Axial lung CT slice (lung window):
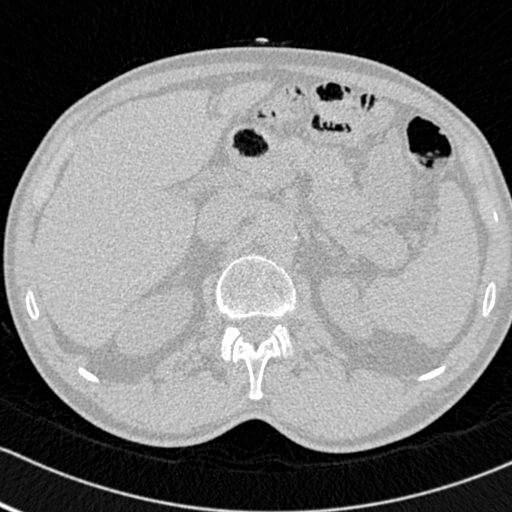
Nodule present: no